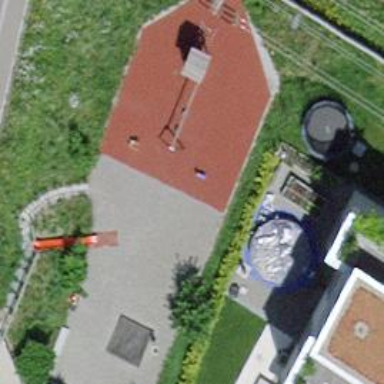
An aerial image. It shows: Springy playground.